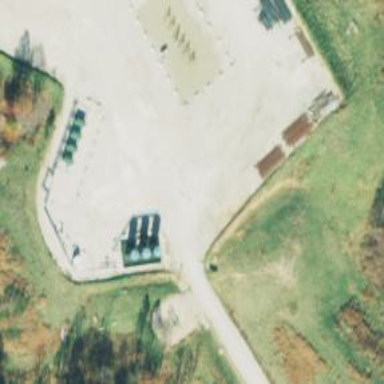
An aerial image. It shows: Storage tank that is man-made.